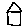
Label: house